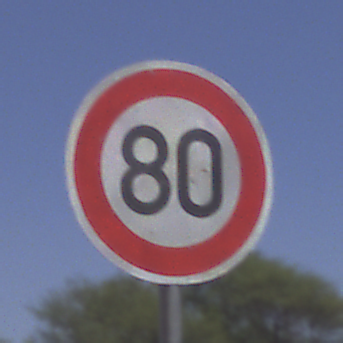
Verkehrszeichen: Geschwindigkeit80
Umgebung: Outdoor, RoadRail
Tageszeit: Midday
Wetter: Clear
Licht: Natural
Jahreszeit: NotSpecified
Kontrast: HighContrast